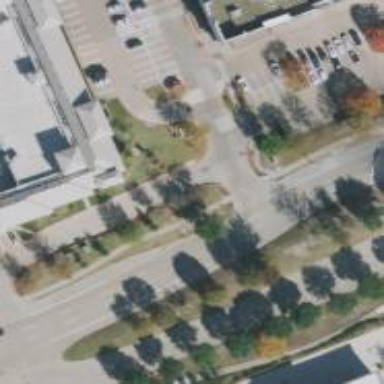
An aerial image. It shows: Tertiary road with separate sidewalks.